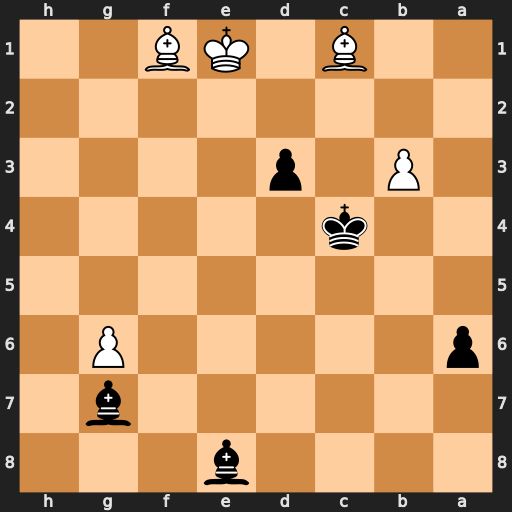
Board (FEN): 4b3/6b1/p5P1/8/2k5/1P1p4/8/2B1KB2
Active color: b
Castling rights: -
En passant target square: -
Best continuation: Kc3 Bd2+ Kc2